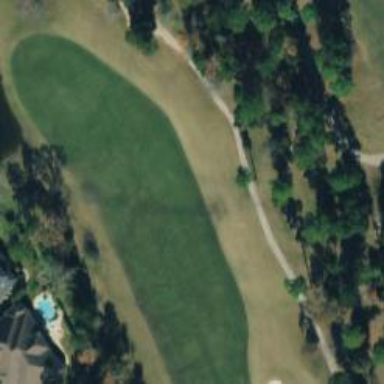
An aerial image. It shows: Service road used as golf cart path.